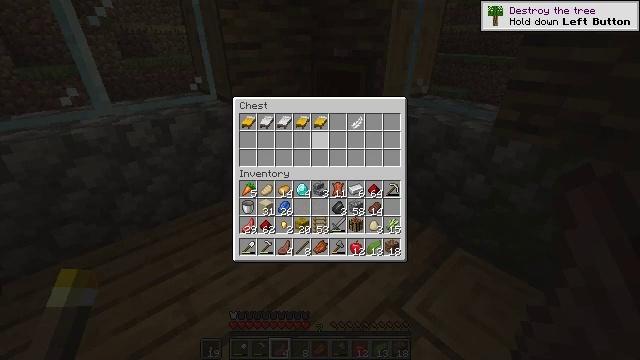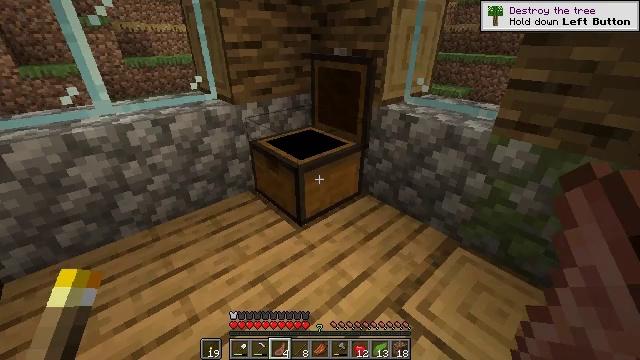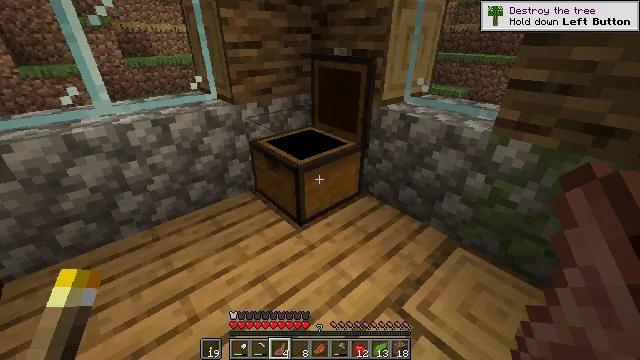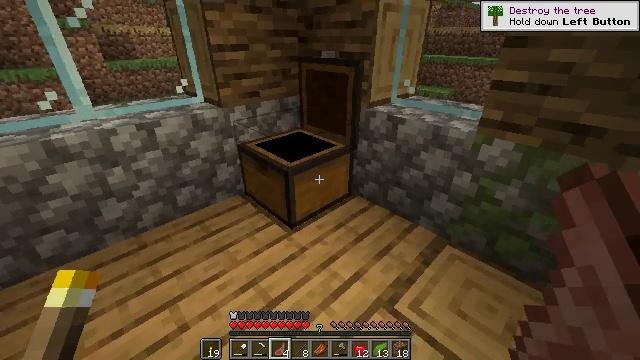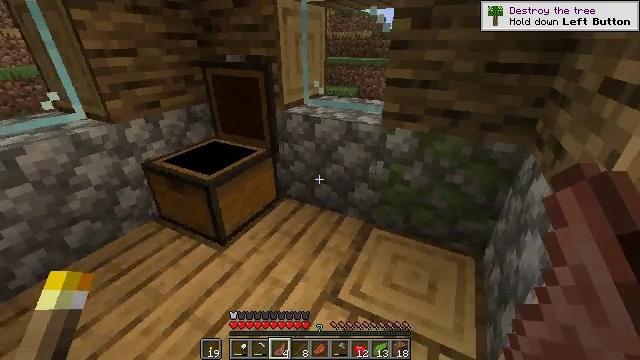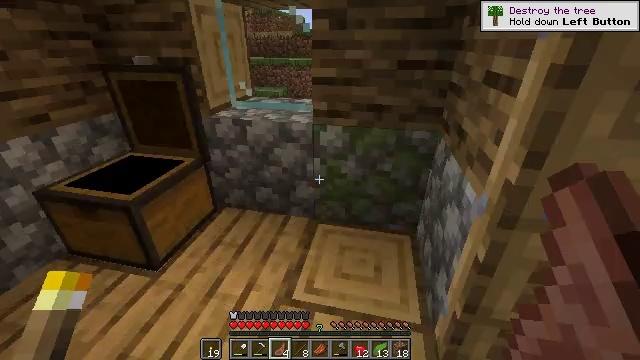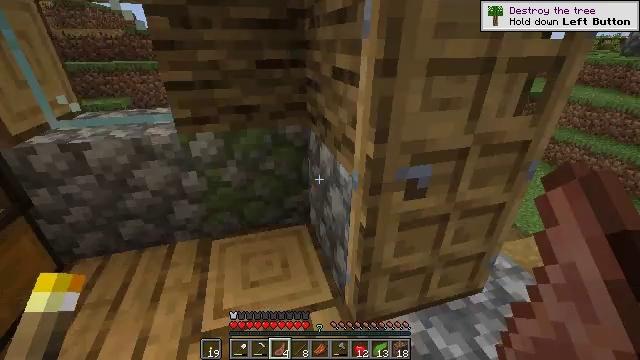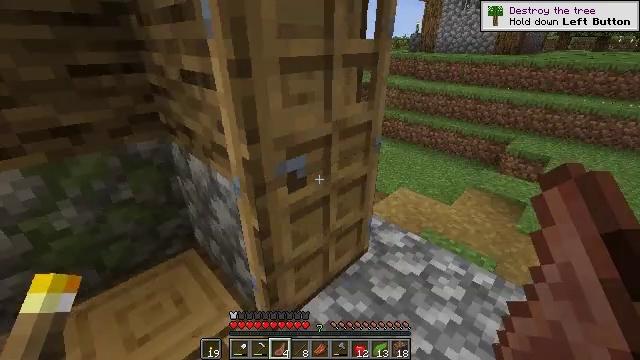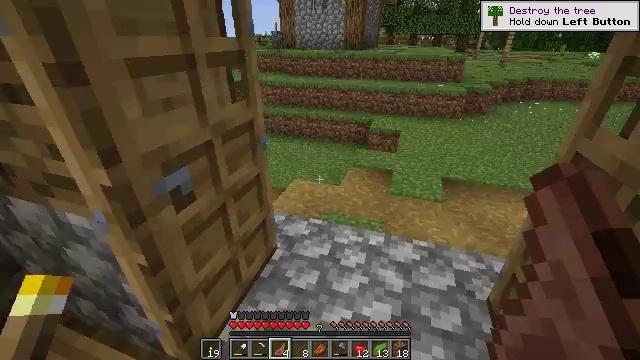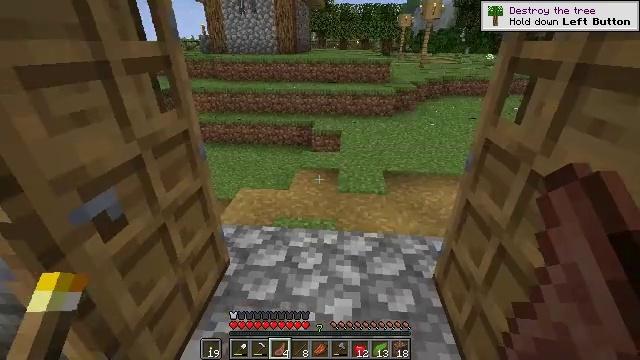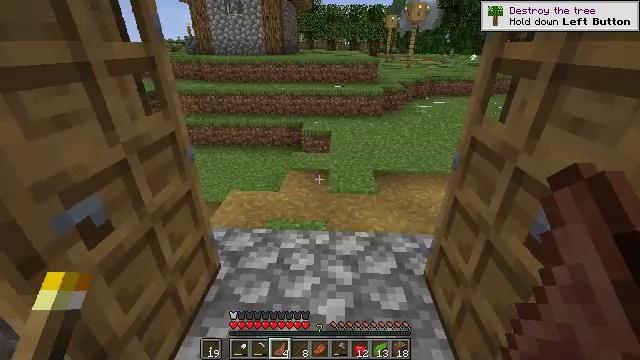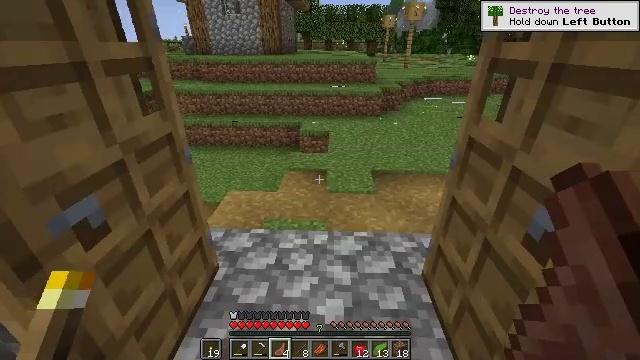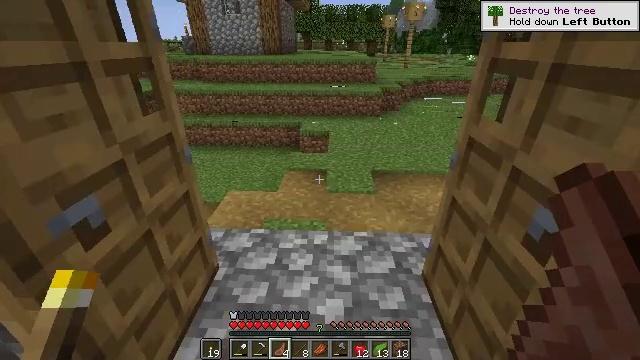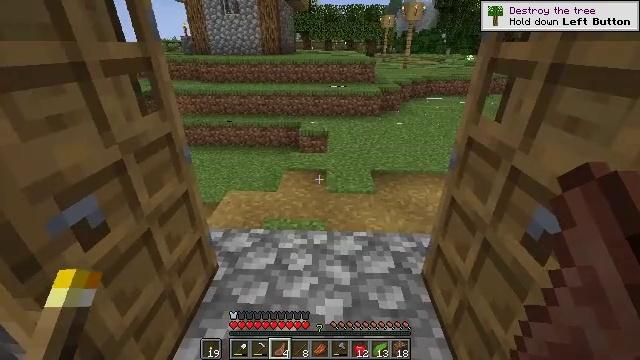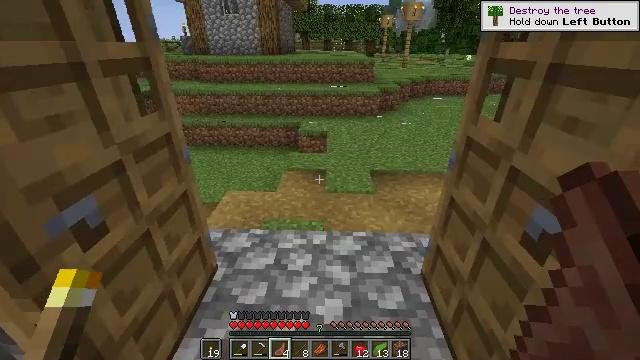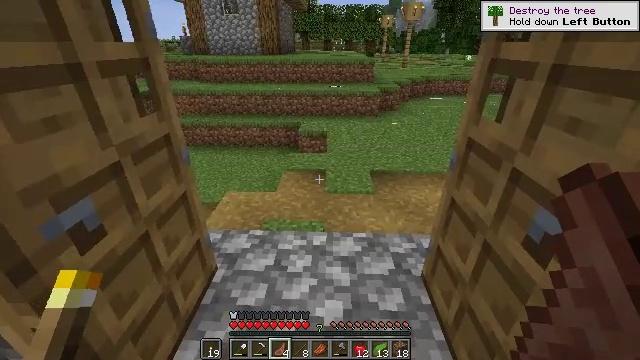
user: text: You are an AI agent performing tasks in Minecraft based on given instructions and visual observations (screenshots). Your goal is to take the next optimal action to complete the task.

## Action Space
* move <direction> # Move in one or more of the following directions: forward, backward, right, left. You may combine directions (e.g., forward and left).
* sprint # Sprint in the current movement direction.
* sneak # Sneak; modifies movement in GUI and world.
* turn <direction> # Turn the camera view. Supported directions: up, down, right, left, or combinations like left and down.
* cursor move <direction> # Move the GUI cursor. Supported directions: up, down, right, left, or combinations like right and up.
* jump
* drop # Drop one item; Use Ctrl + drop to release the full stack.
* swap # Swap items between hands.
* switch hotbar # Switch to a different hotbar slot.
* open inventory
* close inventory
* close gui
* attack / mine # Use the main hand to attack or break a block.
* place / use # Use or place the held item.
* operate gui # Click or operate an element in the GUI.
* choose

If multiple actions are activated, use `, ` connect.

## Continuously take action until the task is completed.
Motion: motion action
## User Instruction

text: Pick up the white bed by breaking it.
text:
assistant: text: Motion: no_op
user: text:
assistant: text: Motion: close gui
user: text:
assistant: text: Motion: turn right
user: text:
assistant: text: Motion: turn right
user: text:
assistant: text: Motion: turn right
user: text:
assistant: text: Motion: turn right
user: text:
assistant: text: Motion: turn right
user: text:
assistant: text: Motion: turn right
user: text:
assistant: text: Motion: turn right
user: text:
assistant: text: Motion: turn right
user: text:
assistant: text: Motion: no_op
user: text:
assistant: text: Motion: no_op
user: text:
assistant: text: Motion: no_op
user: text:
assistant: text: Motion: no_op
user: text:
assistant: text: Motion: move forward
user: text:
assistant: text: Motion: move forward
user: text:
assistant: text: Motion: move forward
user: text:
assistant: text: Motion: move forward, turn right and up
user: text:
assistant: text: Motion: move forward, turn up
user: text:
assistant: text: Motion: move forward, turn up
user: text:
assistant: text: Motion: move forward, sprint, turn left and up
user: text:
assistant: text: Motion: move forward, sprint, turn left and up
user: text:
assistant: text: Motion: move forward, sprint, turn left and up
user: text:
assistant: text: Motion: move forward, sprint, turn left
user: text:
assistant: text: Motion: move forward, turn left
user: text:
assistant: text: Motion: move forward, turn left
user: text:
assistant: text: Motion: move forward, sprint, turn left and up
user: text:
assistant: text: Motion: move forward, sprint, turn left
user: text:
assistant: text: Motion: move forward, sprint, turn left
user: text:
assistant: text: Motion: move forward, sprint